Field crop: maize
Growth stage: 1
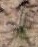
Species: salsola